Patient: sex F, age 59
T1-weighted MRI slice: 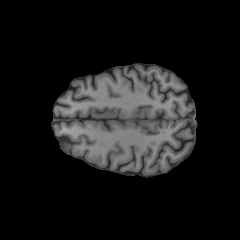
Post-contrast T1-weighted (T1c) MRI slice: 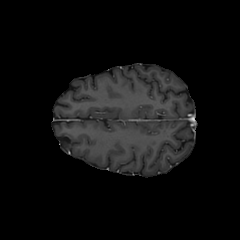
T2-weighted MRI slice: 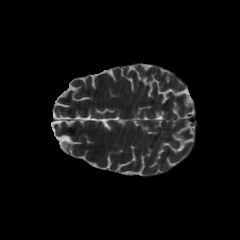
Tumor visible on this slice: no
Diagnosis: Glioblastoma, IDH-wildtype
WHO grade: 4